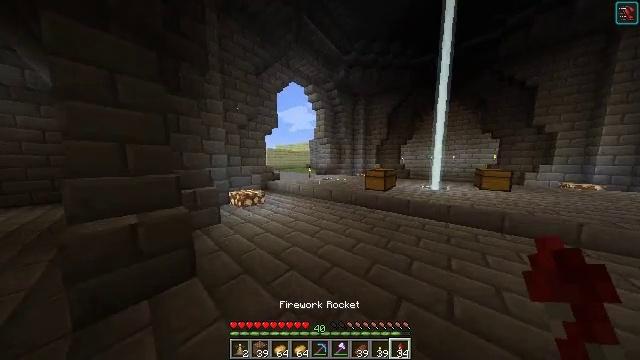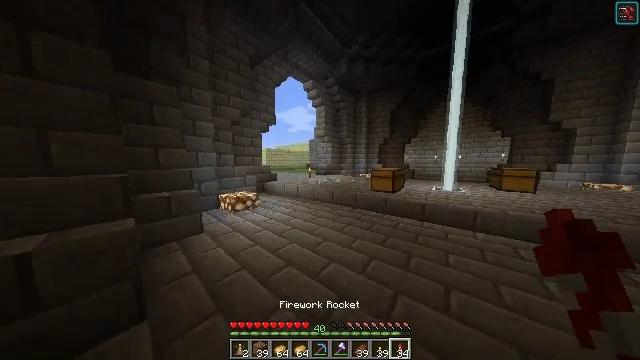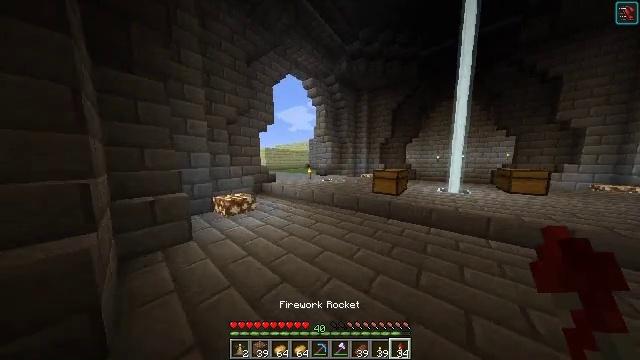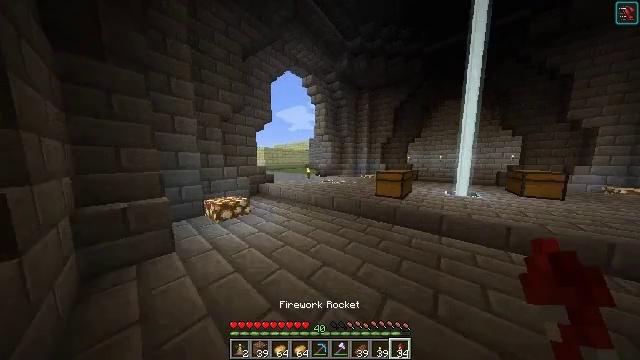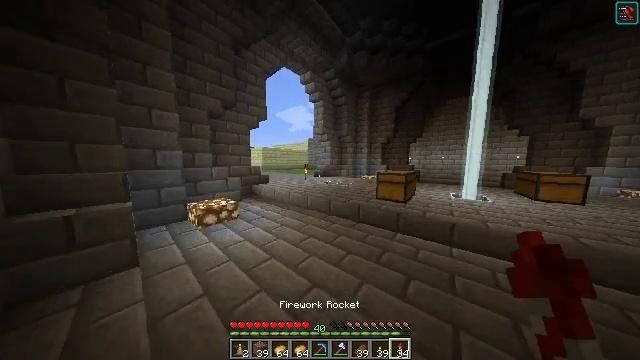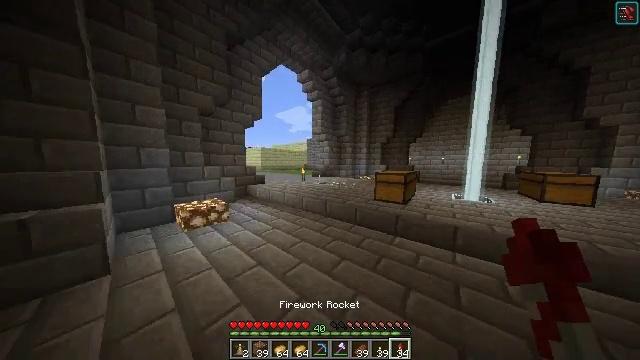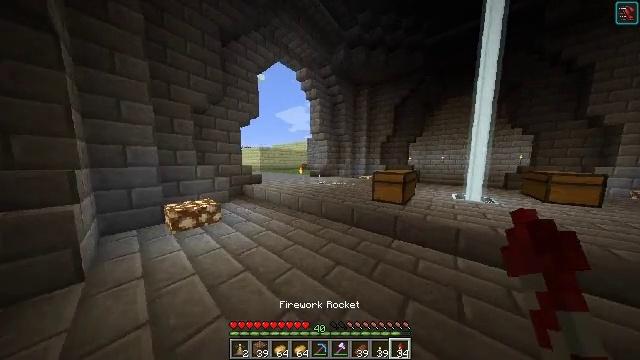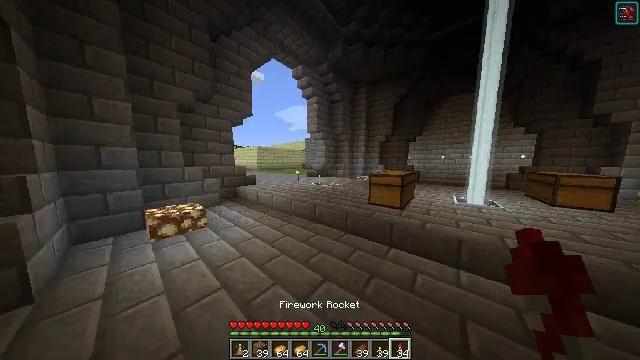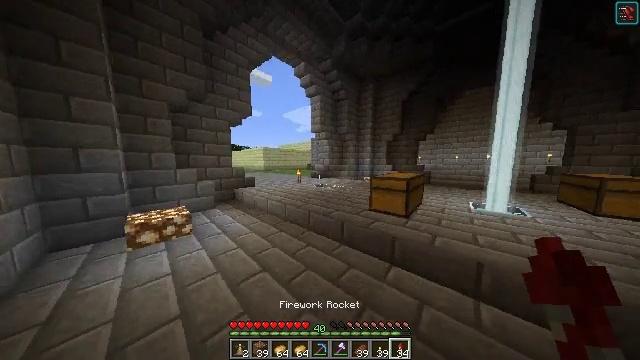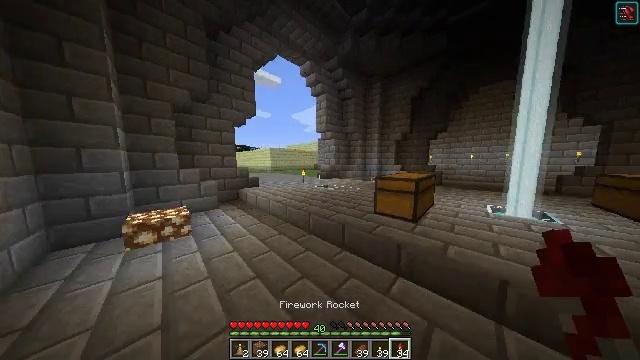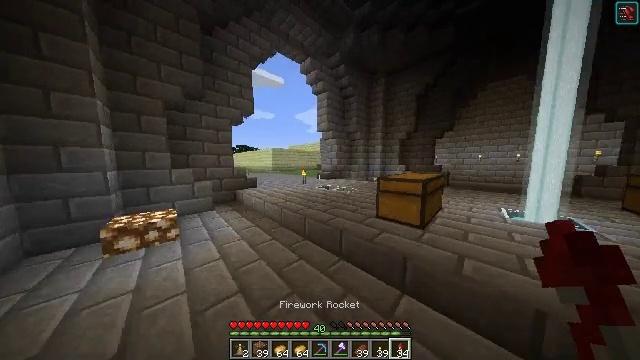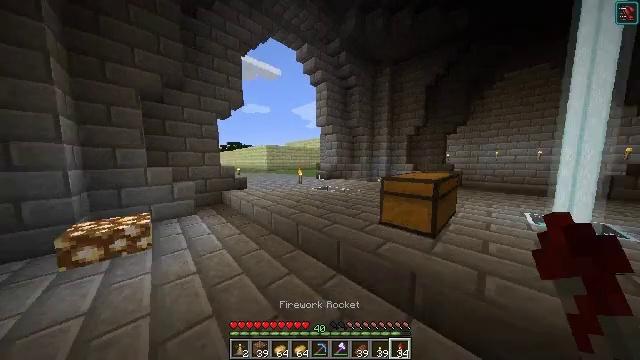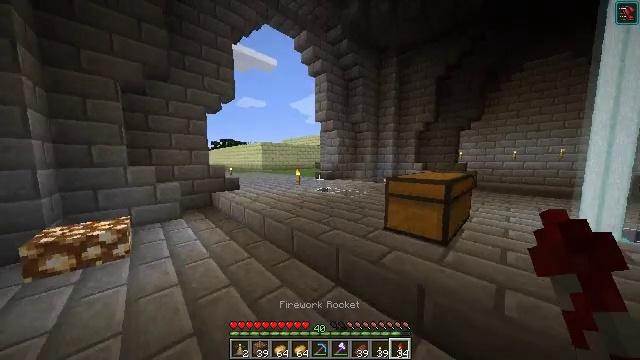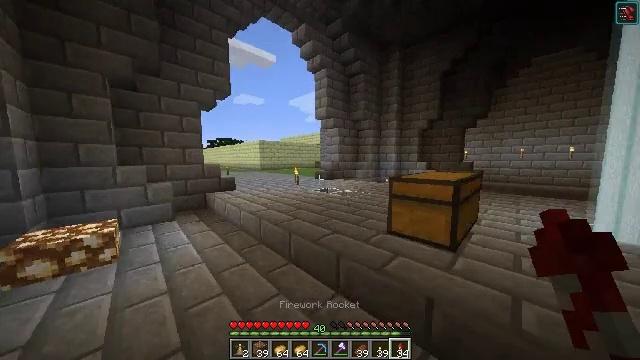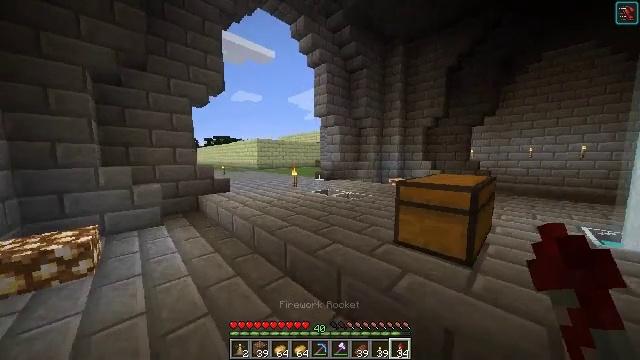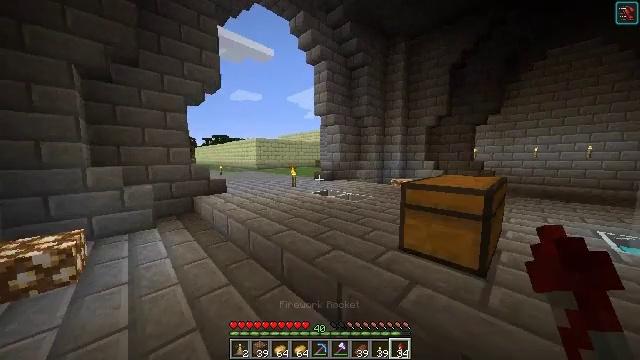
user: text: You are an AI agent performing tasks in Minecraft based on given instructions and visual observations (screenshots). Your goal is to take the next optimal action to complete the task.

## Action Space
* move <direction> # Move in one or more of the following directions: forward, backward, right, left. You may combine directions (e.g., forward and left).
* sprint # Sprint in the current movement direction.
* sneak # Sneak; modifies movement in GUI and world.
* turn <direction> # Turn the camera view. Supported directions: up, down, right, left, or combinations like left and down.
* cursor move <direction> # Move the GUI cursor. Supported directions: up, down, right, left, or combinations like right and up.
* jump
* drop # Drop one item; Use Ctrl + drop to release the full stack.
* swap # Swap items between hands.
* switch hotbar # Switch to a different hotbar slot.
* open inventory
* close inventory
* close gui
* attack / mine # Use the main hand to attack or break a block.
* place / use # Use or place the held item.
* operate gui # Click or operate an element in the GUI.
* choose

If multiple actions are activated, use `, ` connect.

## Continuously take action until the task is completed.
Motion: motion action
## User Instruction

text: Remove a potato from the inventory.
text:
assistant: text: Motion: move forward
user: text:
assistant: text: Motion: move forward
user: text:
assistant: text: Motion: move forward
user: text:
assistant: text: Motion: move forward and move right
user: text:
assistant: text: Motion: move forward and move right
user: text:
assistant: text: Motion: move forward and move right
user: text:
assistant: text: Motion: move forward and move right
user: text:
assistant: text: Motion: move forward and move right, turn left
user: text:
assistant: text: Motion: move forward, turn left
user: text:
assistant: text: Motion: turn left
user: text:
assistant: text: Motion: no_op
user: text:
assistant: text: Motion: no_op
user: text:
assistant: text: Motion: move forward
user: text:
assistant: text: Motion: move forward
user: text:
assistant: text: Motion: no_op
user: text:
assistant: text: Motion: no_op
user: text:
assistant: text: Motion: move forward
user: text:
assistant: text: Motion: move forward
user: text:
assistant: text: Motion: move forward
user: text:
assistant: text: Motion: move forward
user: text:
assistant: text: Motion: move forward
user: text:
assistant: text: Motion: move forward, turn left
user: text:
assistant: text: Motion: move forward, turn left
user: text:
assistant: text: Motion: move forward, turn left and up
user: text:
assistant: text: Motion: move forward, turn left
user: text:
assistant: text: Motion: move forward, turn left
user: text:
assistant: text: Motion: move forward, turn left
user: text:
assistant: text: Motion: move forward, turn left
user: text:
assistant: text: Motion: move forward, turn left, jump
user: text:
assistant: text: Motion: move forward, turn left, jump